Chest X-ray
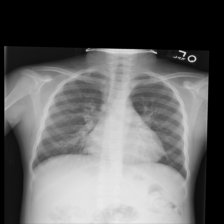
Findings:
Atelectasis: negative
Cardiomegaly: positive
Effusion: negative
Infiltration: negative
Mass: negative
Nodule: negative
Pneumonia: negative
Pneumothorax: negative
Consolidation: negative
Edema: negative
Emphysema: negative
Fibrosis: negative
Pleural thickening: negative
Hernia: negative